Interaction volume radius: 5 \u00c5
Interaction volume height: 35 \u00c5
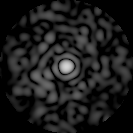
Disorder parameter: 0.8397